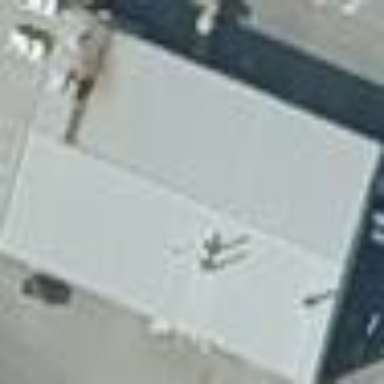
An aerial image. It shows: Building that houses car shop.